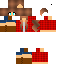
A female human skin with medium skin, wearing brown long hair dressed in a red hoodie and red pants, featuring a closed mouth.